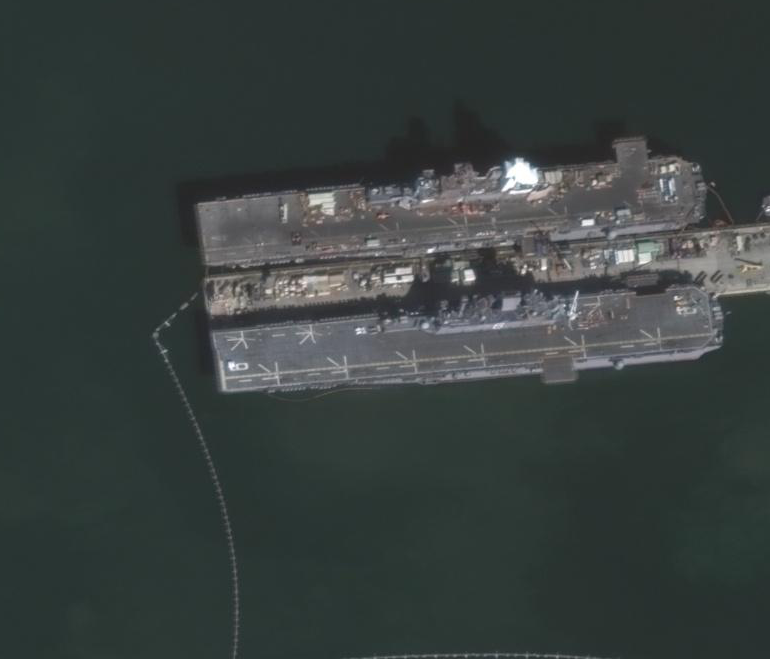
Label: Wasp-class_assault_ship